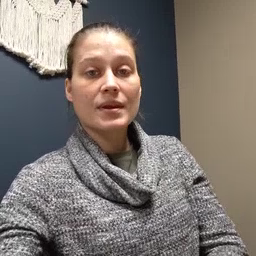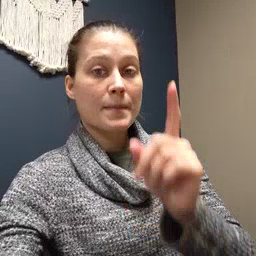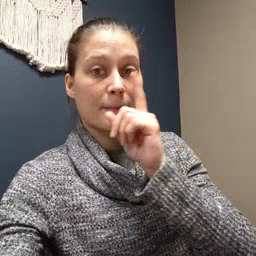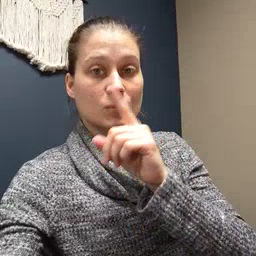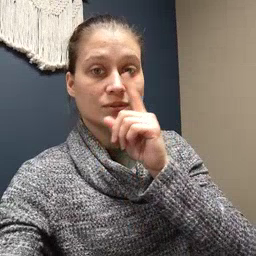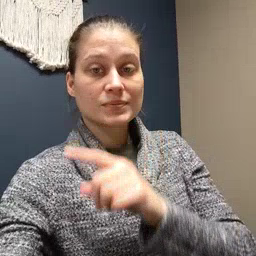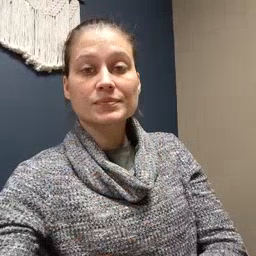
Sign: mouse